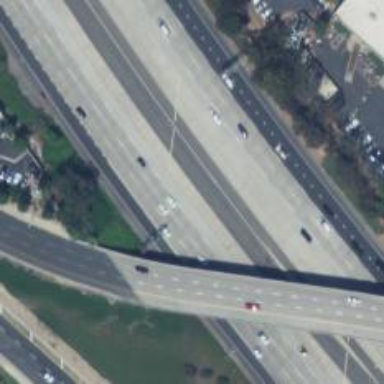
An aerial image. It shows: Motorway.